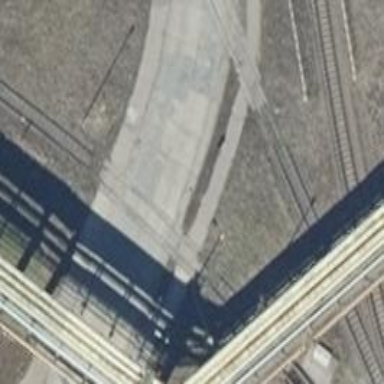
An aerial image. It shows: Railway level crossing.